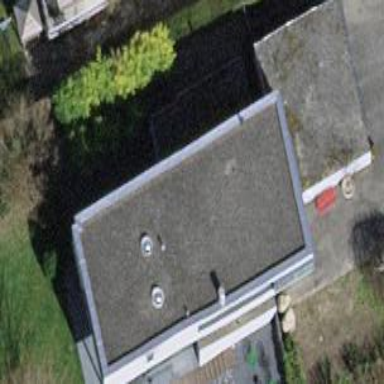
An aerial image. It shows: Detached building.